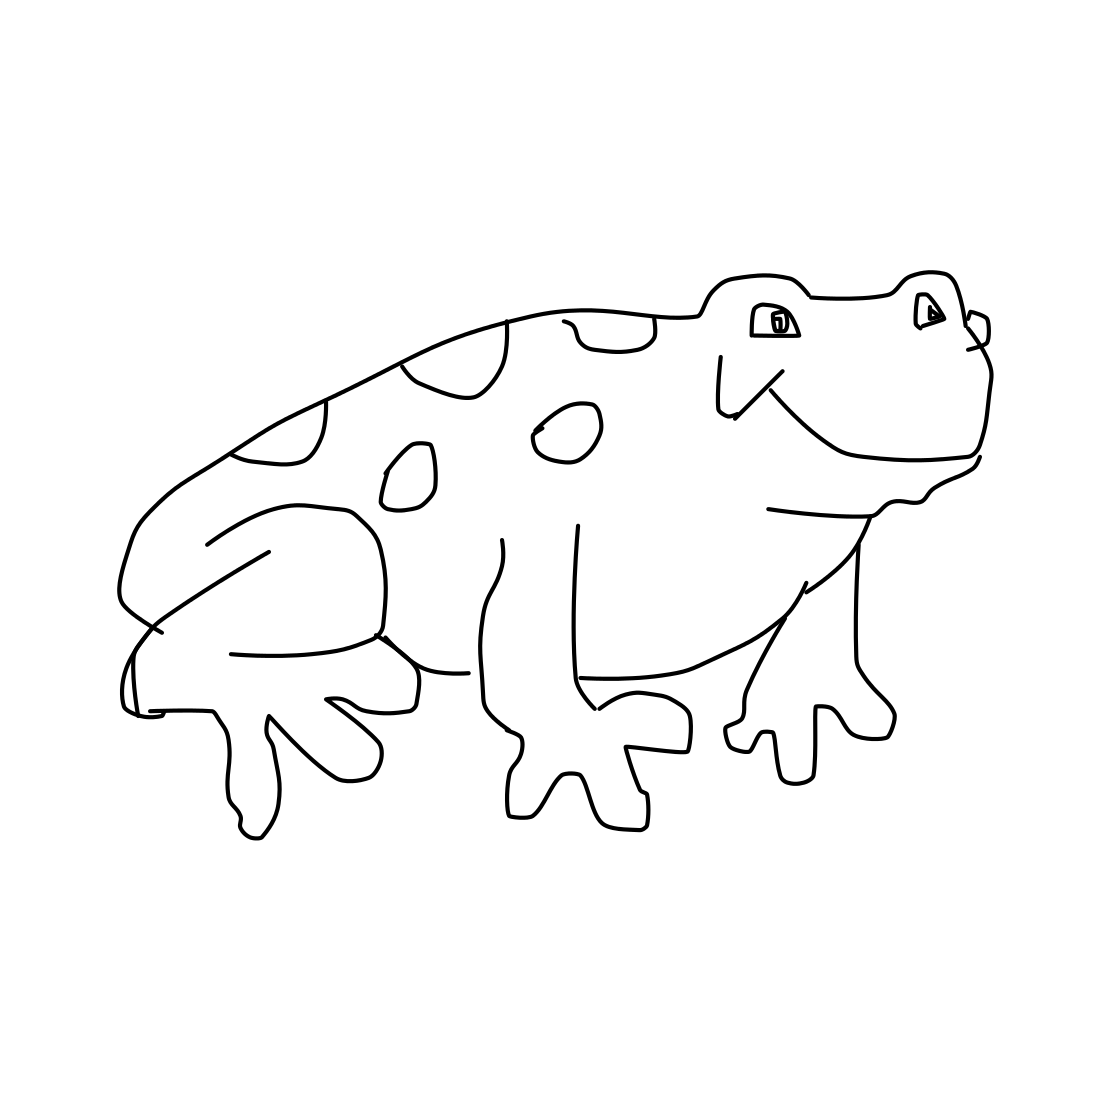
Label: frog